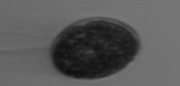
Label: Prorocentrum